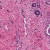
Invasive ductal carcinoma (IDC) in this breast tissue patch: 0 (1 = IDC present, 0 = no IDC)